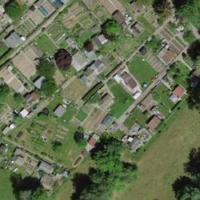
EUNIS habitat code: 53
Species observed at this site:
Aglais urticae